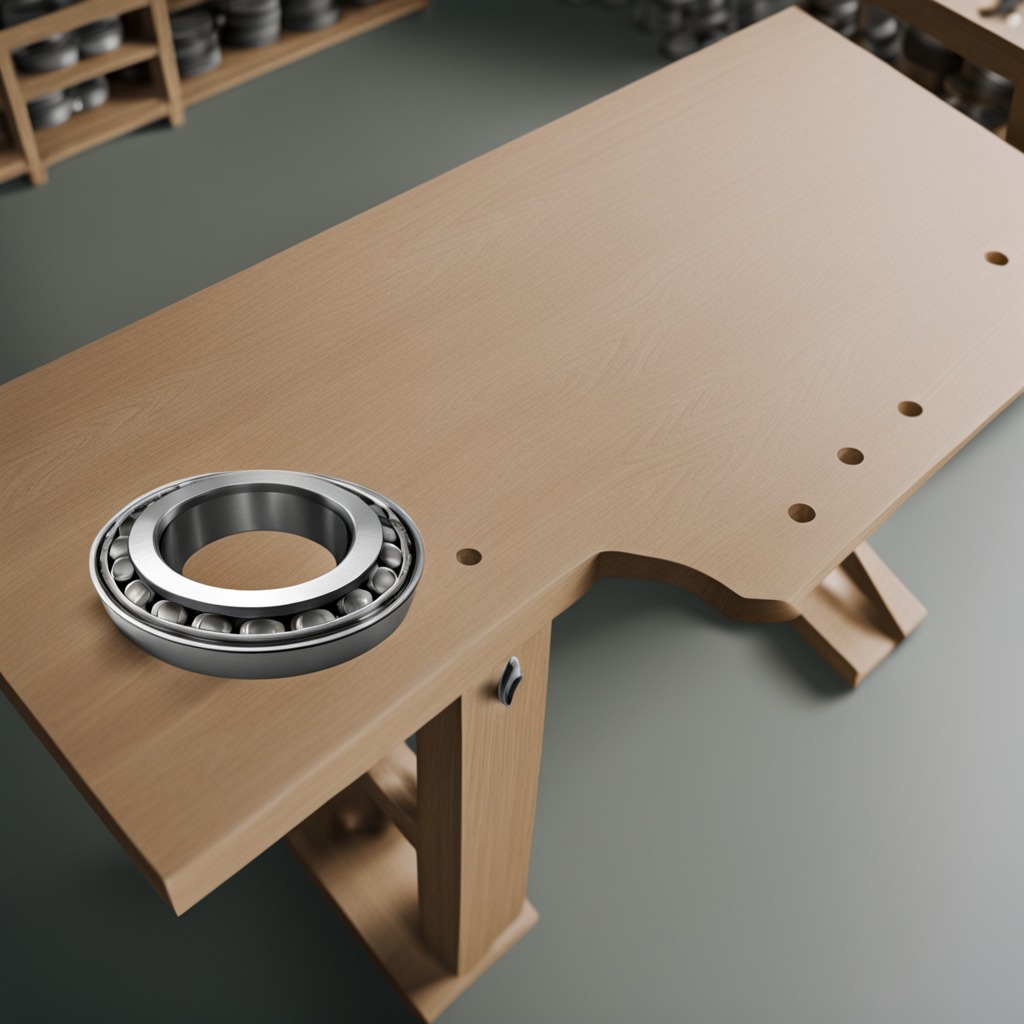
A metal ball bearing is lying on the workbench inside a coastal fishing gear workshop.